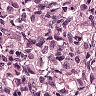
Metastatic tissue present: yes